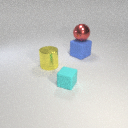
small cyan rubber cube in front of large blue rubber cube